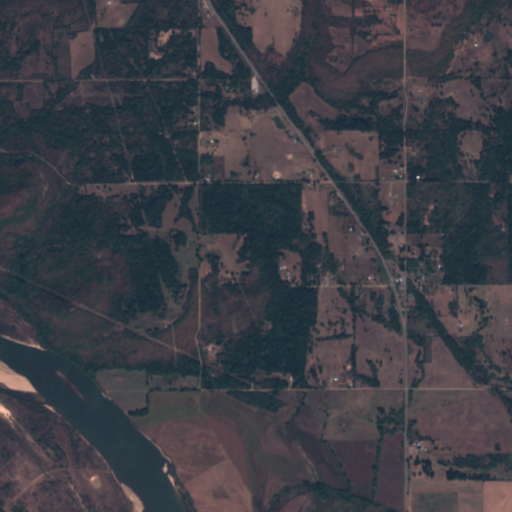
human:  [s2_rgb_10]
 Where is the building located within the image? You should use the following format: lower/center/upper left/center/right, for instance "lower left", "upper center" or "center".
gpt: There is no building in the image.